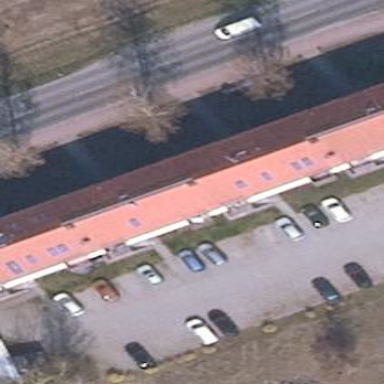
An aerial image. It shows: Image showing building with apartments.